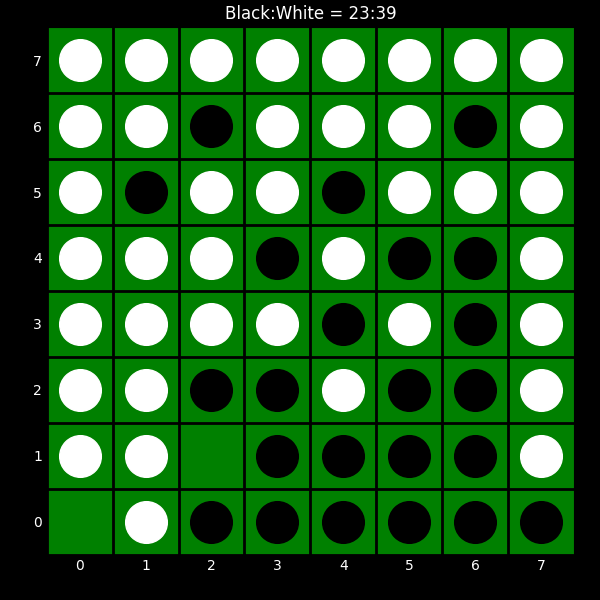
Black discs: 23
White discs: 39